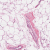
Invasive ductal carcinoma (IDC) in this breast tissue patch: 0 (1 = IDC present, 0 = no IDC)